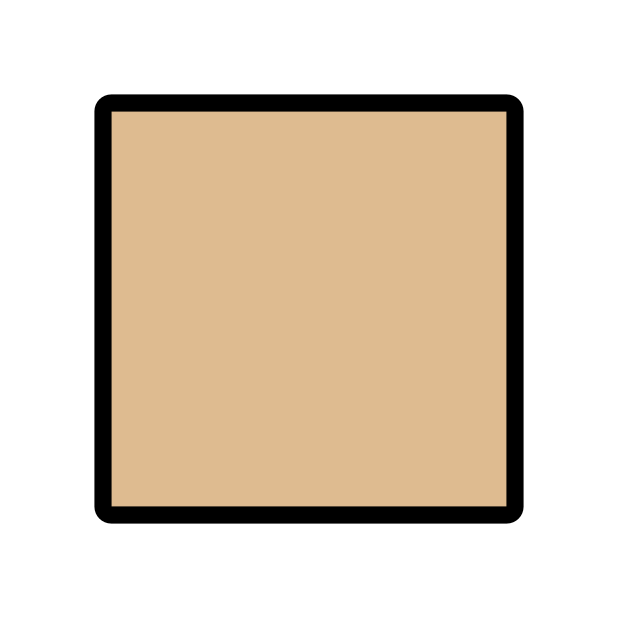
Emoji: 🏼
Name: emoji modifier fitzpatrick type-3
Unicode: 0x1f3fc